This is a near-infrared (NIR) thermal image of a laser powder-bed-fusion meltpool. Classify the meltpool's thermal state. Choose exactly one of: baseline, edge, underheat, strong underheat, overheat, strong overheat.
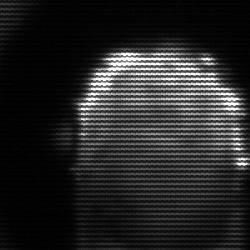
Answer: baseline